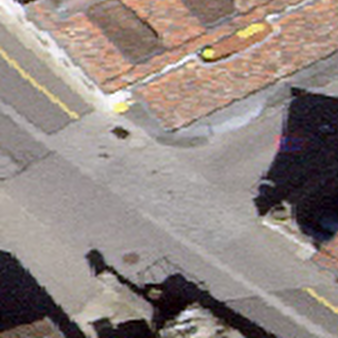
Label: other